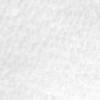
Label: no_change